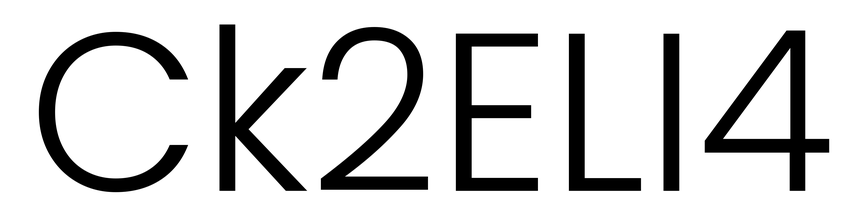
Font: Poppins-Light